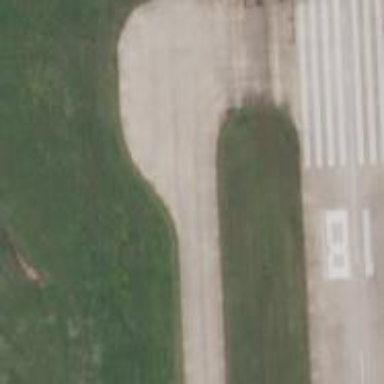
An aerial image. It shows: View of taxiway at the airport.